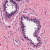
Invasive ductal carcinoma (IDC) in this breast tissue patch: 0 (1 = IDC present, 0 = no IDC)